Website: home-depot
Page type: delivery-shipping
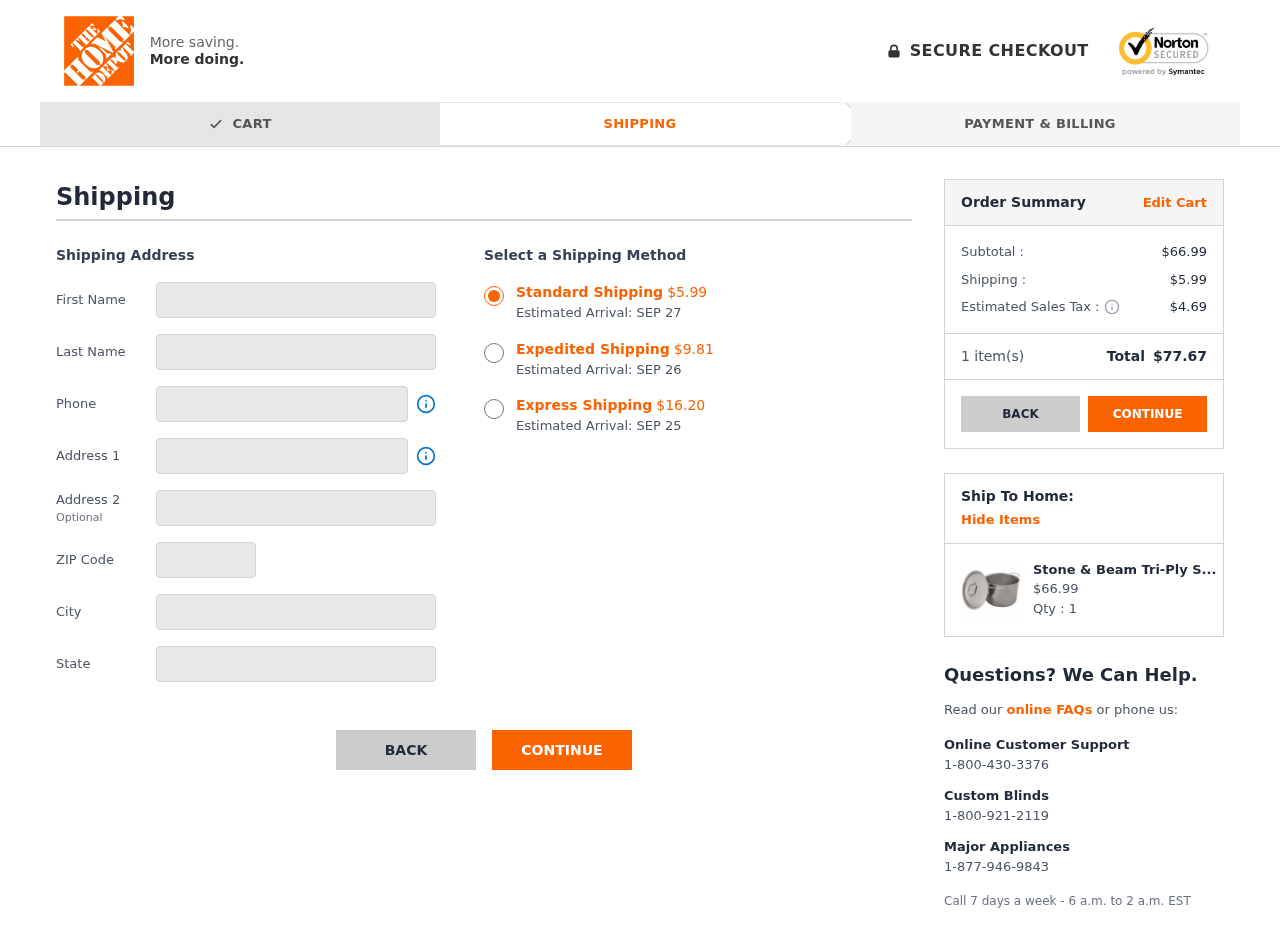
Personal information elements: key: PII_CITY
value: Langside
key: PII_FIRSTNAME
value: Carol
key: PII_LASTNAME
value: Washington
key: PII_PHONE
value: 4024160571
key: PII_POSTCODE
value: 19885
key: PII_STATE
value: Nebraska
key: PII_STREET
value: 84381 Williams Row
Product elements: key: PRODUCT1_NAME
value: Stone & Beam Tri-Ply Stainless Steel Stockpot, 12-Quart (Renewed)
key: PRODUCT1_PRICE
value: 66.99
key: PRODUCT1_QUANTITY
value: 1
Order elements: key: ORDER_SHIPPING_COST_STANDARD
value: $5.99
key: ORDER_DELIVERY_DATE
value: SEP 27
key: ORDER_SHIPPING_COST_EXPEDITED
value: $9.81
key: ORDER_DELIVERY_DATE_EXPEDITED
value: SEP 26
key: ORDER_SHIPPING_COST_EXPRESS
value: $16.20
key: ORDER_DELIVERY_DATE_EXPRESS
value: SEP 25
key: ORDER_SUBTOTAL
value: $66.99
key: ORDER_SHIPPING_COST
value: $5.99
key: ORDER_TAX
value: $4.69
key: ORDER_NUM_ITEMS
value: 1
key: ORDER_TOTAL
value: $77.67